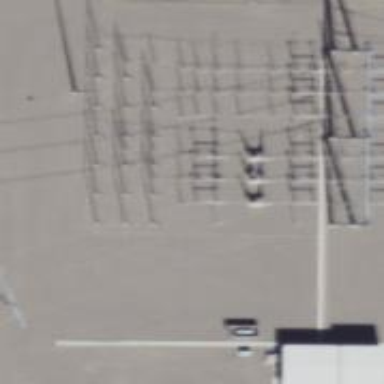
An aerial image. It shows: Switch used for power control.